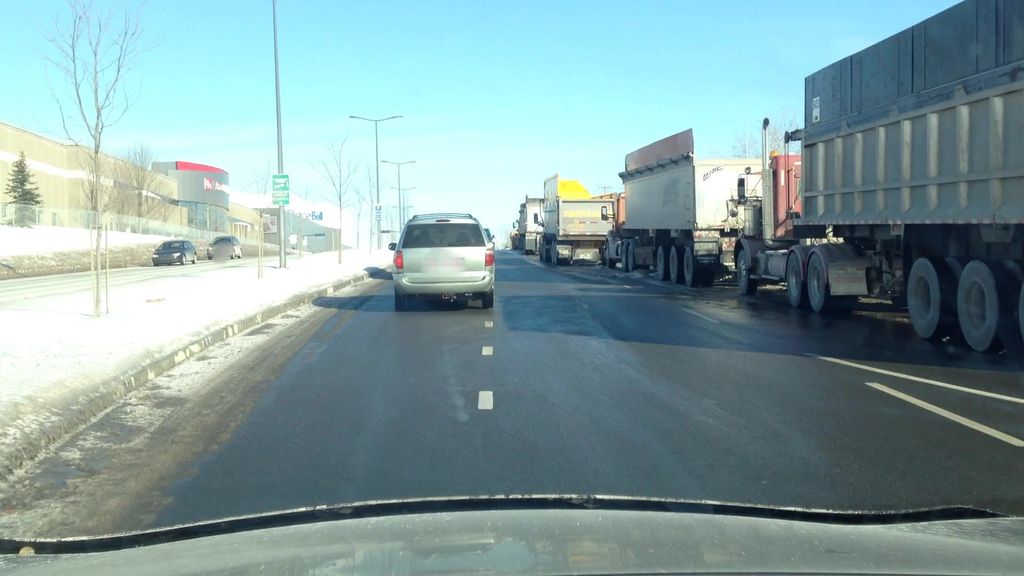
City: montreal